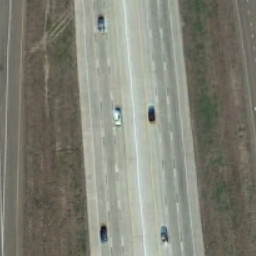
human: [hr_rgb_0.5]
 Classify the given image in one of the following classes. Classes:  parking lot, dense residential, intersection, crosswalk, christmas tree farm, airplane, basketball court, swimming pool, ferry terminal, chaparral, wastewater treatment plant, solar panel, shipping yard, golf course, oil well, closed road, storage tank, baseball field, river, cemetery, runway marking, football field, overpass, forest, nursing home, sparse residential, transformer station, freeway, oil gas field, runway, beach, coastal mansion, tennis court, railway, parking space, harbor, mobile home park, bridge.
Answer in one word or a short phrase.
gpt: freeway